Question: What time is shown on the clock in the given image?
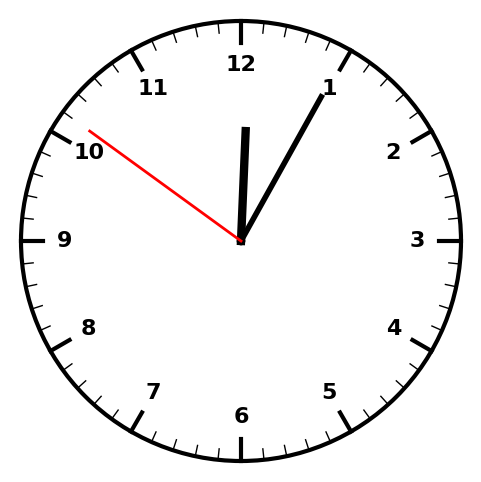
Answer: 12:04:51